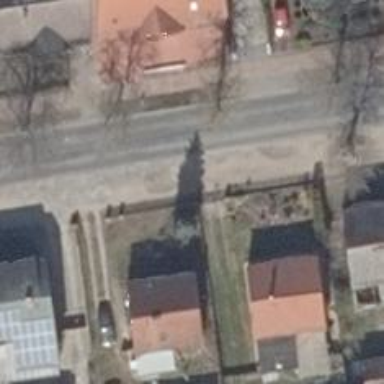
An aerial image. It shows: Urban tree with needle-leaved evergreen.